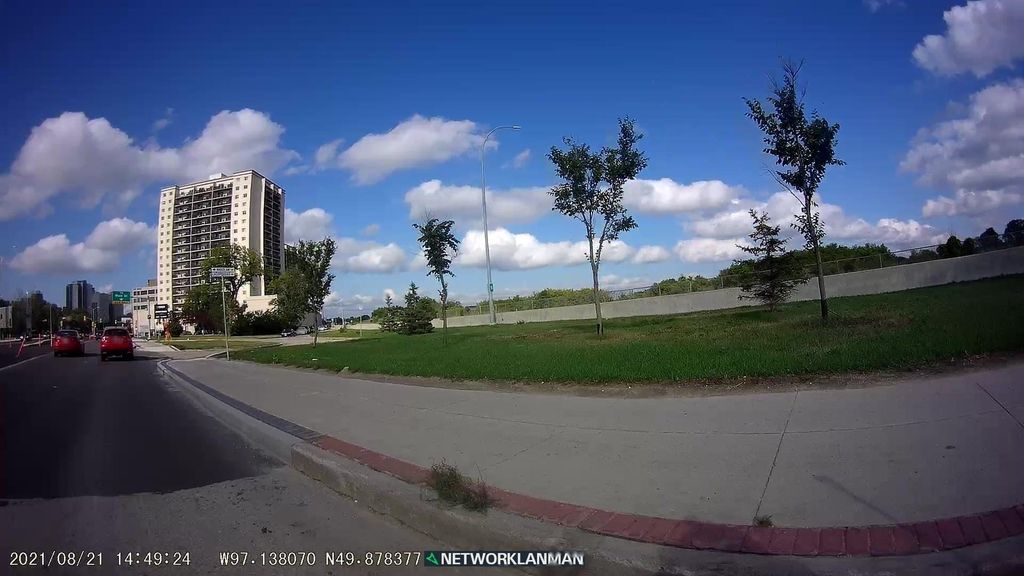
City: winnipeg